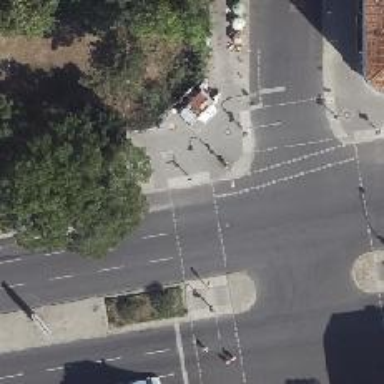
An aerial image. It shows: Asphalt cycleway with crossing equipped with traffic signals.